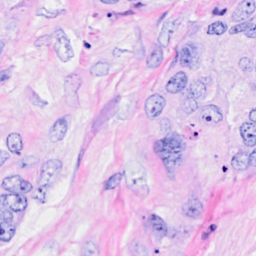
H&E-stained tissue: Breast